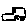
Label: car